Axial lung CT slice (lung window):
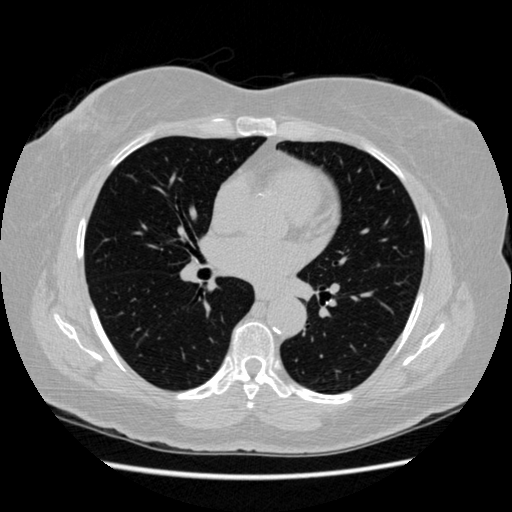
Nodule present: no